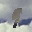
Label: 9